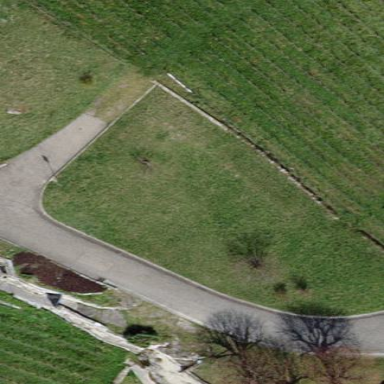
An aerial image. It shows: Park.